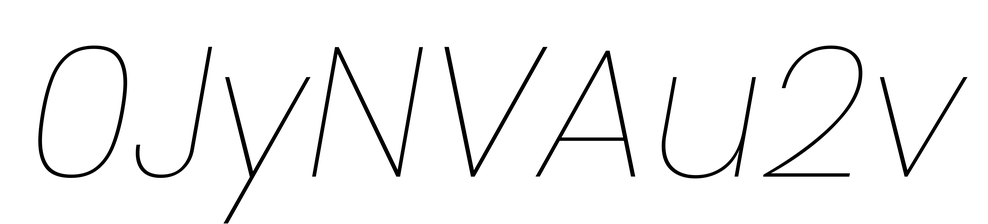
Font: Poppins-ThinItalic